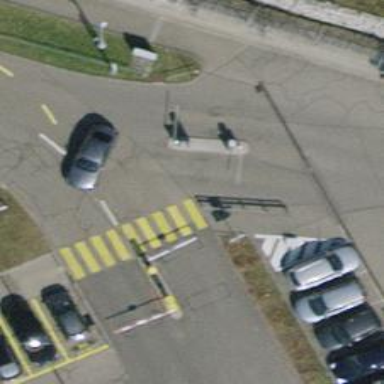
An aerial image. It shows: Lift gate barrier.